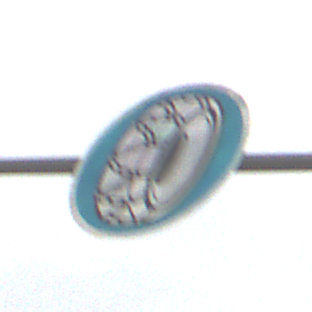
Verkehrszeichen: SchneekettenVorgeschrieben
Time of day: MorningAfternoon
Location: Outdoor (Nature)
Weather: Overcast
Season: NotSpecified
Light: Natural